Interaction volume radius: 5 \u00c5
Interaction volume height: 20 \u00c5
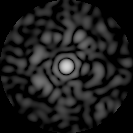
Disorder parameter: 0.832